Interaction volume radius: 10 \u00c5
Interaction volume height: 10 \u00c5
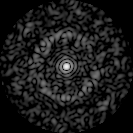
Disorder parameter: 0.8557